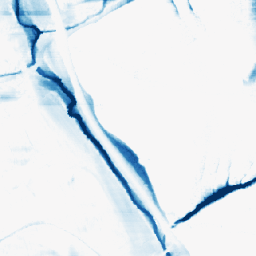
Category: morphological
Decomposition family: morphological_rect
Decomposition parameters: operation: closing
width: 50
height: 10
Upsampling method: area
Upsampling parameters: scale: 4
Upsampling scale: 4